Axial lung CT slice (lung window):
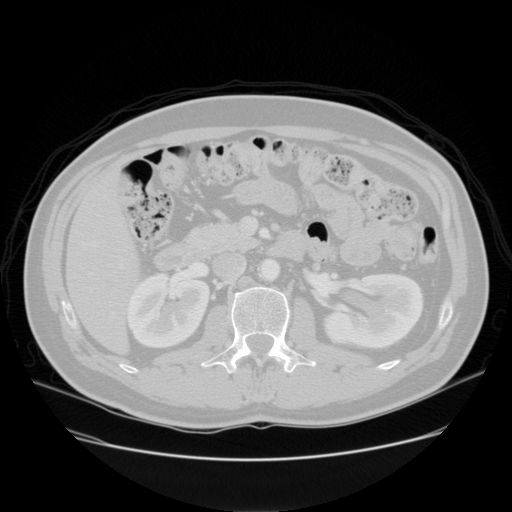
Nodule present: no